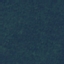
Label: Forest